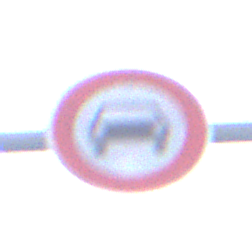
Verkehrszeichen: VerbotKraftwagen
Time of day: SunriseSunset
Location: Outdoor (Urban)
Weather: PartlyCloudy
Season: NotSpecified
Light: Natural